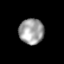
Tissue: lung
Cell type: T cells
Senescence score: 0.1831
Nuclear area (px): 619
Mean DAPI intensity: 160.006